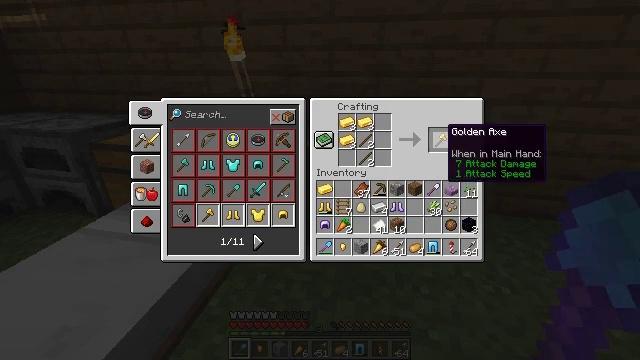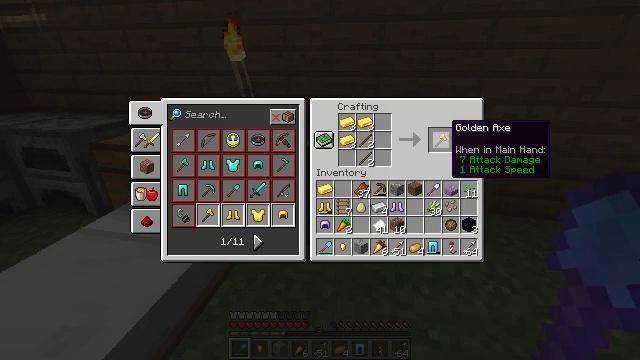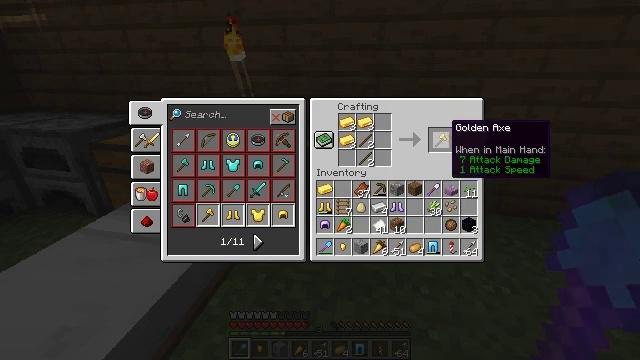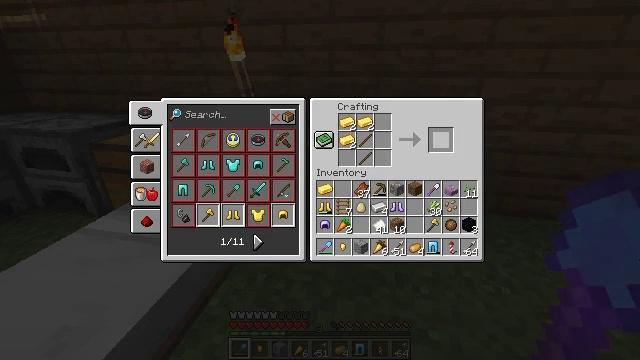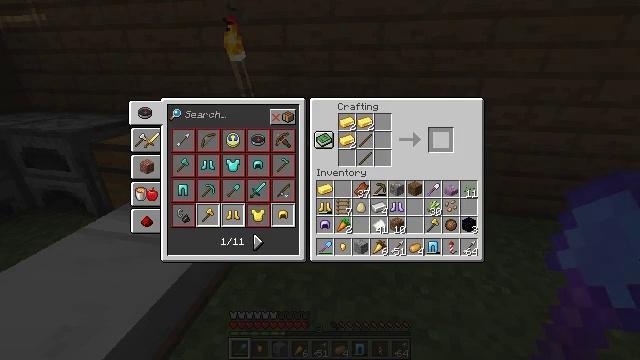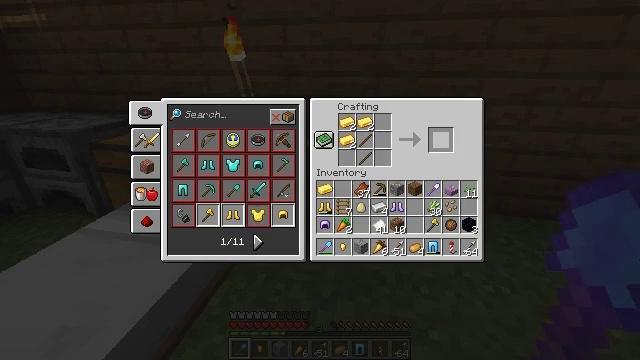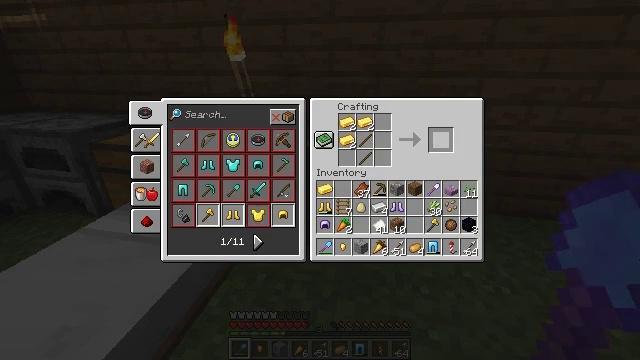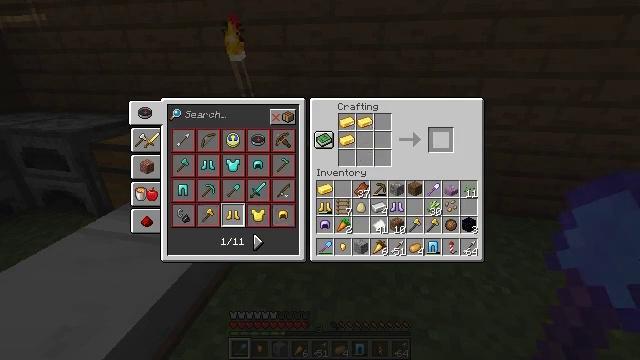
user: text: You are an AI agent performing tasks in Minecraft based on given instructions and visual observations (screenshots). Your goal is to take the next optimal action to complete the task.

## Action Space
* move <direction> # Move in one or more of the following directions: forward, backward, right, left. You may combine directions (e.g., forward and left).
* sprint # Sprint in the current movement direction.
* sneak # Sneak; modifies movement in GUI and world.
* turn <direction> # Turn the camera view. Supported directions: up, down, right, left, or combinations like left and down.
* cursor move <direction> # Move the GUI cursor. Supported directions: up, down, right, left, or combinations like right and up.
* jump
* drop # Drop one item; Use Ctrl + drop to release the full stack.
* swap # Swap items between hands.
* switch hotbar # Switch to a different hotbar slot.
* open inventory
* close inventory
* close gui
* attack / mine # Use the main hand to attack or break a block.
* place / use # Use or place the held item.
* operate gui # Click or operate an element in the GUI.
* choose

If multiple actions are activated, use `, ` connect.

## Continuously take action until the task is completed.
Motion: motion action
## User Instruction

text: Open a crafting table to make a golden axe.
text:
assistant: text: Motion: sneak
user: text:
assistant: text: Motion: sneak
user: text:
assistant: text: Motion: sneak, operate gui
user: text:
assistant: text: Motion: sneak, operate gui
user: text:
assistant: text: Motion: sneak, operate gui
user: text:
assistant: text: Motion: sneak
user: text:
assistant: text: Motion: sneak
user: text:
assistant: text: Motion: sneak